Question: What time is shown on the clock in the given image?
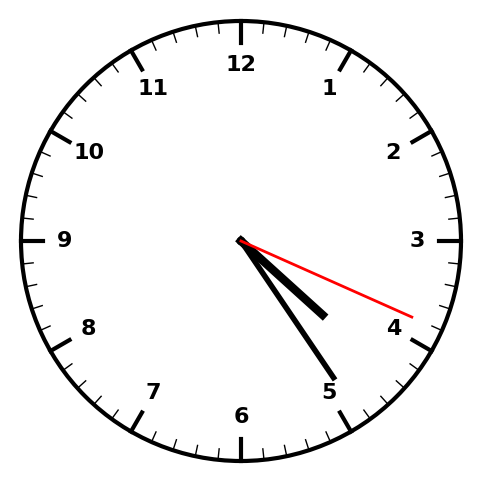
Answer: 04:24:19